七年级 · 计数
秀山佰胜数码城手机店 $2 \sim 5$ 月份手机销售情况如图, 根据统计图分析, 下列说法正确的是( )

手机店今年 2 - 月各月手 <br> 机销售总额交计图

手机店今年 2 5 月各月音乐手机销售额占该手机店当月手机销售总额的百分比统计图

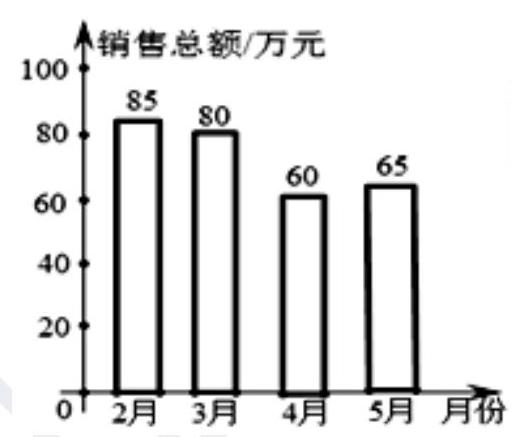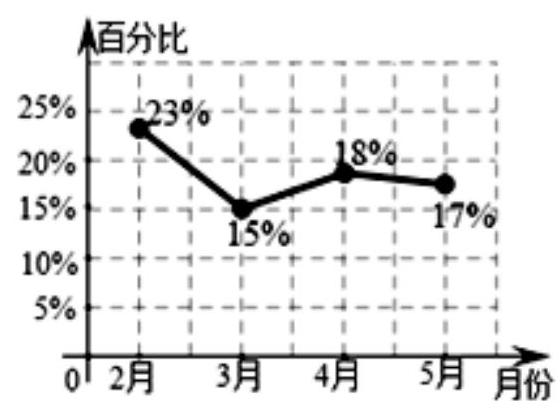
A. 手机店5月份的音乐手机销售额比 4 月份有所下降;

B. 手机店5月份的音乐手机销售额比4月份有所上升;

C. 手机店 5 月份的手机销售总额比 4 月份有所下降;

D. 手机店4月份的手机销售总额比5月份有所上升.

答案: B
解析: 【答案】 $B$

【解析】

【分析】

此题考查条形统计图, 及折线统计图的应用, 关键是由条形统计图, 及折线统计图得出两月的音乐手机销售额与手机销售总额.

【解答】

解: 由条形统计图可知: 4 月、5月手机销售总额分别为 60 万元、 65 万元,由折线统计图可知: 4月、5月音乐手机销售百分比分别为 $18 \% 、 17 \%$,所以 4 月、 5 月音乐手机销售总额分别为 $60 \times 0.18=10.8$ 万元、 $65 \times 0.17=11.05$.则手机店5月份的音乐手机销售额比4月份有所上升.

故选 $B$.